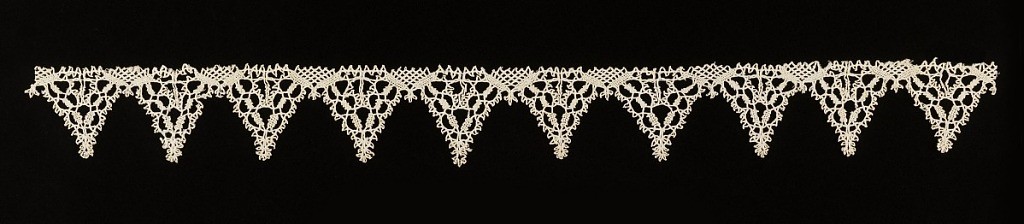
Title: Border
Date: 16th century
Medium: linen Technique: bobbin lace, continuous braid-like
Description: Border of pendants alternating with small inset areas of grid work. Pendants edged all around by zigzag lines.